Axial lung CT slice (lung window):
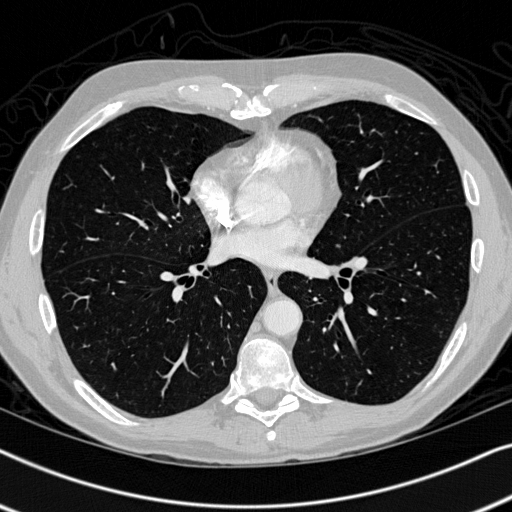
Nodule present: no